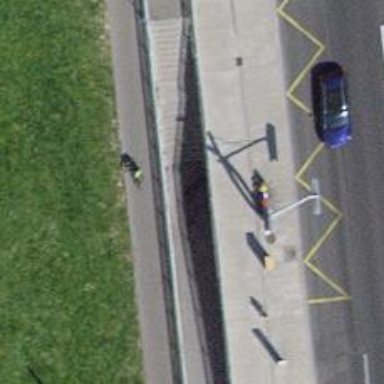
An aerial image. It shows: Single cycle barrier.